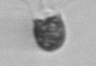
Label: Balanion